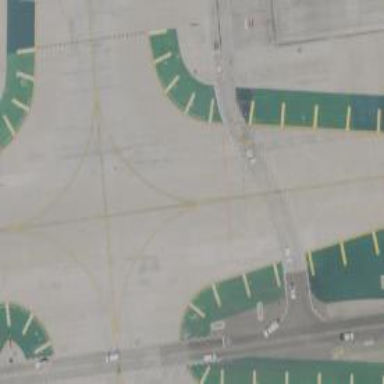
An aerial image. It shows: Image of taxiway at airport.